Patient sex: M
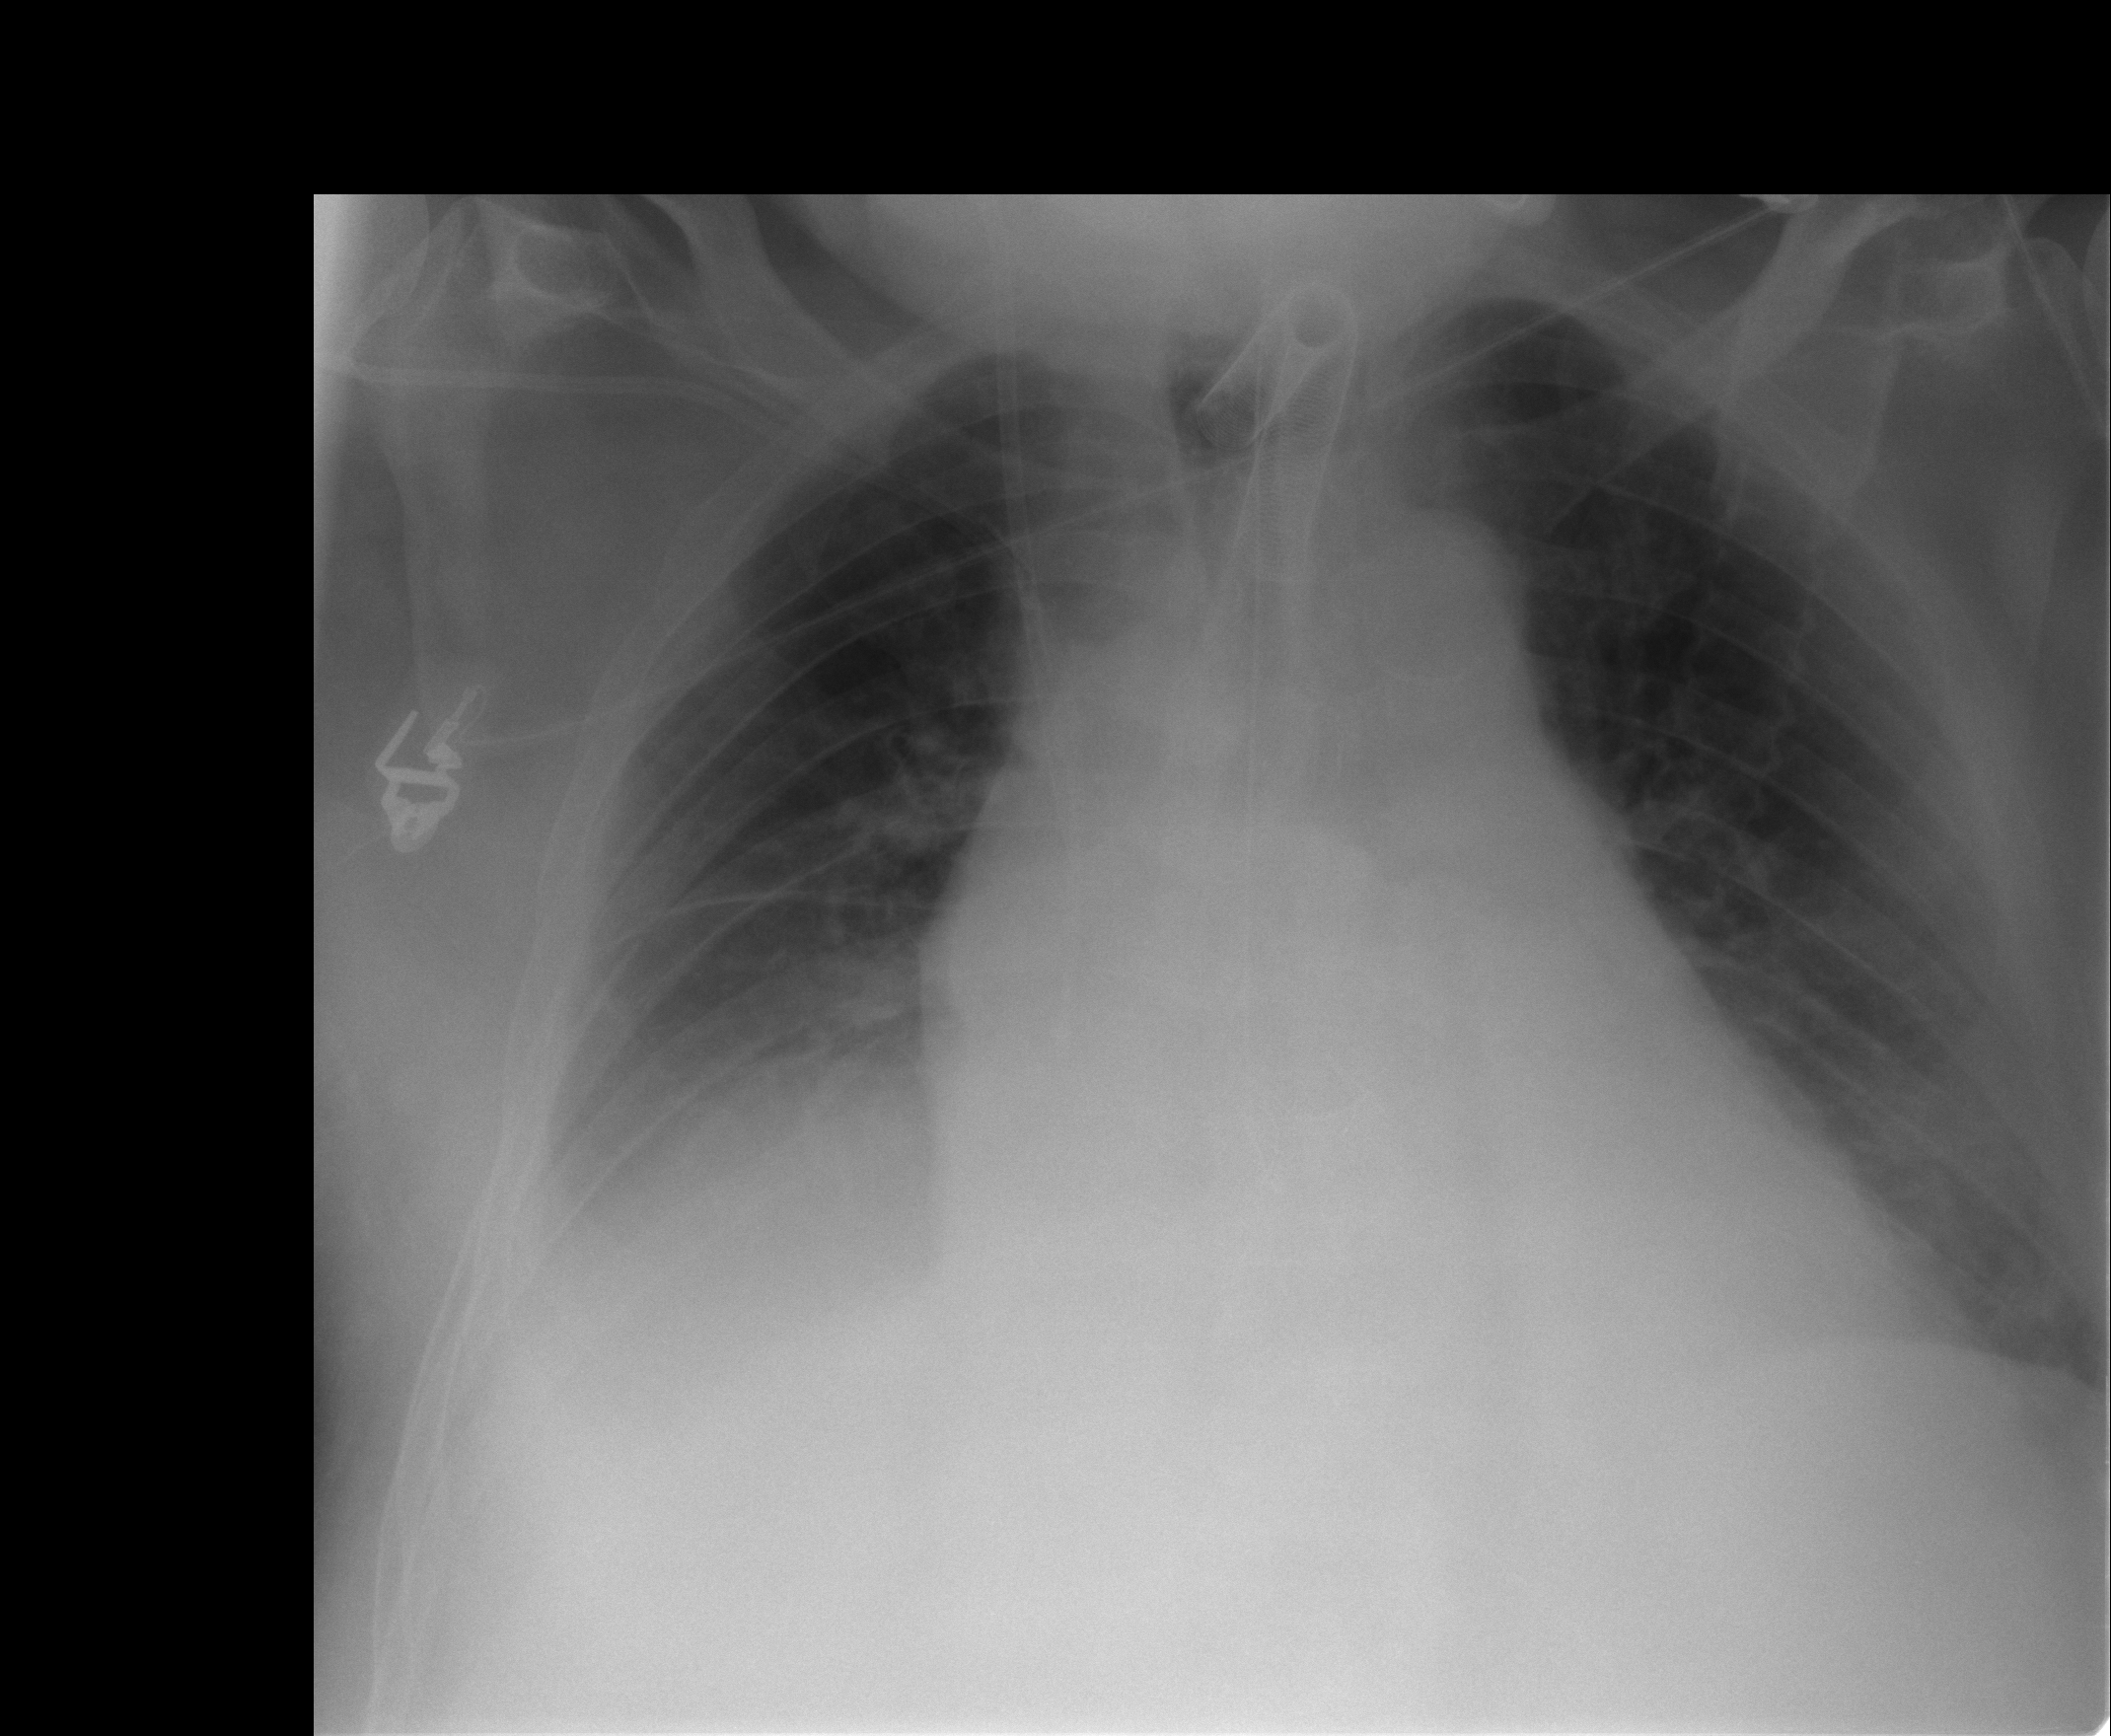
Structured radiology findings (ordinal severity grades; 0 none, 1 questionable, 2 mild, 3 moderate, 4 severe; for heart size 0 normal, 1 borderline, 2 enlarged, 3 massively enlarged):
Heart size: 2
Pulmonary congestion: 0
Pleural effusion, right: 2
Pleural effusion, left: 2
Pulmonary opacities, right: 0
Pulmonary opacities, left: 0
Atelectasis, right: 2
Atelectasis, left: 2